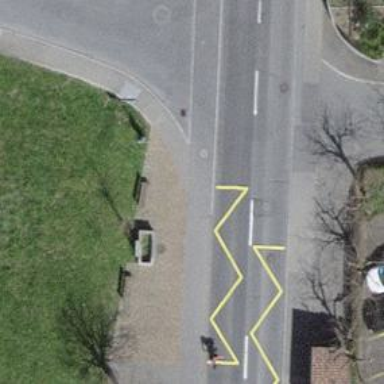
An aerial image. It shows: Bus stop equipped with public transport stop position.